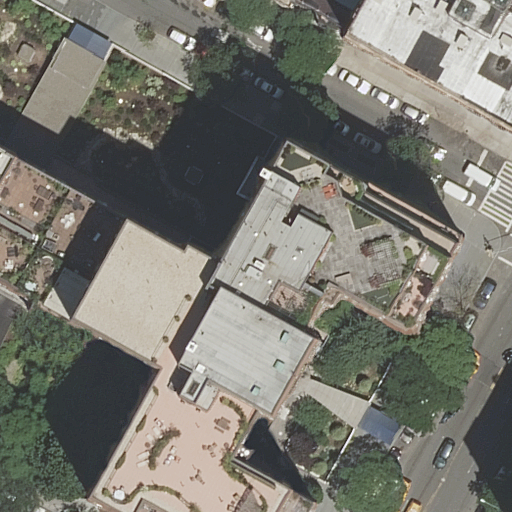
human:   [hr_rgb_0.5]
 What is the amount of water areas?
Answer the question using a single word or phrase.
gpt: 0

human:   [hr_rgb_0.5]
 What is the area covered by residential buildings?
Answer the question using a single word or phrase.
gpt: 4037m2

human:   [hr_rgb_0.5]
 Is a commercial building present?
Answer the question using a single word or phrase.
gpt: no

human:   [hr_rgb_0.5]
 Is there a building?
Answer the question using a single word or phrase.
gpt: yes

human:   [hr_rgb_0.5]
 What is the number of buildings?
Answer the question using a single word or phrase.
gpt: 3

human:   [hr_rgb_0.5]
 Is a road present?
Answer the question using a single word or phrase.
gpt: yes

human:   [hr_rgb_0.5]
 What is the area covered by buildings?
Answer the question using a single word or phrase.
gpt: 4037m2

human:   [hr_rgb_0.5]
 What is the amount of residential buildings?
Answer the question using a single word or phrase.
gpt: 3

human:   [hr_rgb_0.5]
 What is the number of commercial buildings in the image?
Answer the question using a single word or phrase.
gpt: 0

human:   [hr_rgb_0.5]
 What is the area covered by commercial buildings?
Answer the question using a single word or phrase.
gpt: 0m2

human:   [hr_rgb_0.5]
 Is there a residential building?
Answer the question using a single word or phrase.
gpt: yes

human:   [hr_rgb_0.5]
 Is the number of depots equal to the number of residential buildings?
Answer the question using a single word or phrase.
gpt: no

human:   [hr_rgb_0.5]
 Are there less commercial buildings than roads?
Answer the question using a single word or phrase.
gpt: yes

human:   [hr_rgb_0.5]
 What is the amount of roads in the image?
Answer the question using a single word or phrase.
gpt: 2

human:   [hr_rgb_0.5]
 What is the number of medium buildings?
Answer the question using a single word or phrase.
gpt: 0

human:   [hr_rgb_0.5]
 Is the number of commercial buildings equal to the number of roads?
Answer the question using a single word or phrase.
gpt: no

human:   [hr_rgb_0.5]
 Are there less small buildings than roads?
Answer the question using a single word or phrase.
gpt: yes

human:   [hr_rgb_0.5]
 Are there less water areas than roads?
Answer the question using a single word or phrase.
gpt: yes

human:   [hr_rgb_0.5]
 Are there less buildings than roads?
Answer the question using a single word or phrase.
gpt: no

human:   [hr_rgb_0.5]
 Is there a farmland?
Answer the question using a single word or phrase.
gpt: no

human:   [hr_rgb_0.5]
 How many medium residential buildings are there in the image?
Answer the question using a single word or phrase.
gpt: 0

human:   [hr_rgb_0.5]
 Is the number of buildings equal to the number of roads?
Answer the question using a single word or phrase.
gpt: no

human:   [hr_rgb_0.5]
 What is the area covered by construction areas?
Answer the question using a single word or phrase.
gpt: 0m2

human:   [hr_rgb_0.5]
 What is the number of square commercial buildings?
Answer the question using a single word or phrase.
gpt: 0

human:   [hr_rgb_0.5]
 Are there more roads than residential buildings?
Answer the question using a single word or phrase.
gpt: no

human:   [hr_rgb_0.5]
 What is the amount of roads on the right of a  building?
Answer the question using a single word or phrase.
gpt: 1

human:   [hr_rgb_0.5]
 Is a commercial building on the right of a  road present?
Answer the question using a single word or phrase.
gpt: no

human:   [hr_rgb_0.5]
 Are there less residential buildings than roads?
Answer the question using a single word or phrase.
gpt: no

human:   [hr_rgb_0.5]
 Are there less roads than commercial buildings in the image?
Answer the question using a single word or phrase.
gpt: no

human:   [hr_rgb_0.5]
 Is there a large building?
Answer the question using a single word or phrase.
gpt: yes

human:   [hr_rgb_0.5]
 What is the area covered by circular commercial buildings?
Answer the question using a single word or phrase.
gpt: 0m2

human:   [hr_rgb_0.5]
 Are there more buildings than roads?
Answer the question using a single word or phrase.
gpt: yes

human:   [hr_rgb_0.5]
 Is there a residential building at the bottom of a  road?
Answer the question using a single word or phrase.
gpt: yes

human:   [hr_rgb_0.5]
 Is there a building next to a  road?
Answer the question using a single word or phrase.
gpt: yes

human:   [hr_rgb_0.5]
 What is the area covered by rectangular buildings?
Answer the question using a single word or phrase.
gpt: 782m2

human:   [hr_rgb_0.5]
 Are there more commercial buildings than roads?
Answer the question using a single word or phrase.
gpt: no

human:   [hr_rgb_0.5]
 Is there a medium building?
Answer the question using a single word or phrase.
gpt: no

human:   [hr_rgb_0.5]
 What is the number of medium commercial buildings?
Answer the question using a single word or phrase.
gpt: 0

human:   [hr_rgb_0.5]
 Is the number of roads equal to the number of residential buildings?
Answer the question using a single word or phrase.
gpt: no

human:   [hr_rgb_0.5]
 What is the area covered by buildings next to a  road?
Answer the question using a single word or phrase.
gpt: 4037m2

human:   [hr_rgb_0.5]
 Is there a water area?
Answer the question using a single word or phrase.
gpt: no

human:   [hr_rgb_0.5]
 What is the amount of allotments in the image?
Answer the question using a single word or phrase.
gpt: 0

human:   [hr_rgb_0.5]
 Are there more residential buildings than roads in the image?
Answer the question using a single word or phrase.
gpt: yes

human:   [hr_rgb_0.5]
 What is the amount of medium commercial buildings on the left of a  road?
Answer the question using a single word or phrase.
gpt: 0

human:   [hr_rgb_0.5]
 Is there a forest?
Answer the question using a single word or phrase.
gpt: no

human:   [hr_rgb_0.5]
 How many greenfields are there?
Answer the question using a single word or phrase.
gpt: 0

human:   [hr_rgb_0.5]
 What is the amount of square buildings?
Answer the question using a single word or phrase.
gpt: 0

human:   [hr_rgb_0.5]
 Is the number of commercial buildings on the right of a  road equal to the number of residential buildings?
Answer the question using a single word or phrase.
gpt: no

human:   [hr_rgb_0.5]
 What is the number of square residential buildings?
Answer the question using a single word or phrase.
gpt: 0

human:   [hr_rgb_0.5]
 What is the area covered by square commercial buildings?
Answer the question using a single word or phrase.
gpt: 0m2

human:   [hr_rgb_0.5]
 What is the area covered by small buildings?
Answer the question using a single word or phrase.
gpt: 32m2

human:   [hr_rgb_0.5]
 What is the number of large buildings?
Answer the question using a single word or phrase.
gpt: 2

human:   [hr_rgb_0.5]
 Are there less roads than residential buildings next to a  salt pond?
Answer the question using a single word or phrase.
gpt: no

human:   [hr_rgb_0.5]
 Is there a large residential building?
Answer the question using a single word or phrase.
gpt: yes

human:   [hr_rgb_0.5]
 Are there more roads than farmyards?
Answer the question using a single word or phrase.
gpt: yes

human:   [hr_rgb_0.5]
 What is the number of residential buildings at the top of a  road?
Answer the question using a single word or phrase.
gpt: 2

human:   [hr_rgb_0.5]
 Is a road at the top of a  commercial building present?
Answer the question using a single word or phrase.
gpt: no

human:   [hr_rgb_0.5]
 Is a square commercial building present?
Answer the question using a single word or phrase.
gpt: no

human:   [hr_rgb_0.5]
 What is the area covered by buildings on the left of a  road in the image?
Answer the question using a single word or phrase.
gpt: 3288m2

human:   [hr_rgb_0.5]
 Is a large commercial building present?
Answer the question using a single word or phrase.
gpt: no

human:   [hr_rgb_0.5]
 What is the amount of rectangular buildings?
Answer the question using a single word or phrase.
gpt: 2

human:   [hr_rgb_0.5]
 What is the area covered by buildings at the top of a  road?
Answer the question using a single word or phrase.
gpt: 782m2

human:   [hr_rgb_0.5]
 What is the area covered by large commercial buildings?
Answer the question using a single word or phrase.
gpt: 0m2

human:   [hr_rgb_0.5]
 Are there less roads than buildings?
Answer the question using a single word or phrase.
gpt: yes